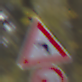
Verkehrszeichen: KurveLinks
Zusatzzeichen unten: UeberholverbotKraftfahrzeuge
Umgebung: Outdoor, Nature
Tageszeit: MorningAfternoon
Wetter: Overcast
Licht: Natural
Jahreszeit: Autumn
Kontrast: LowContrast